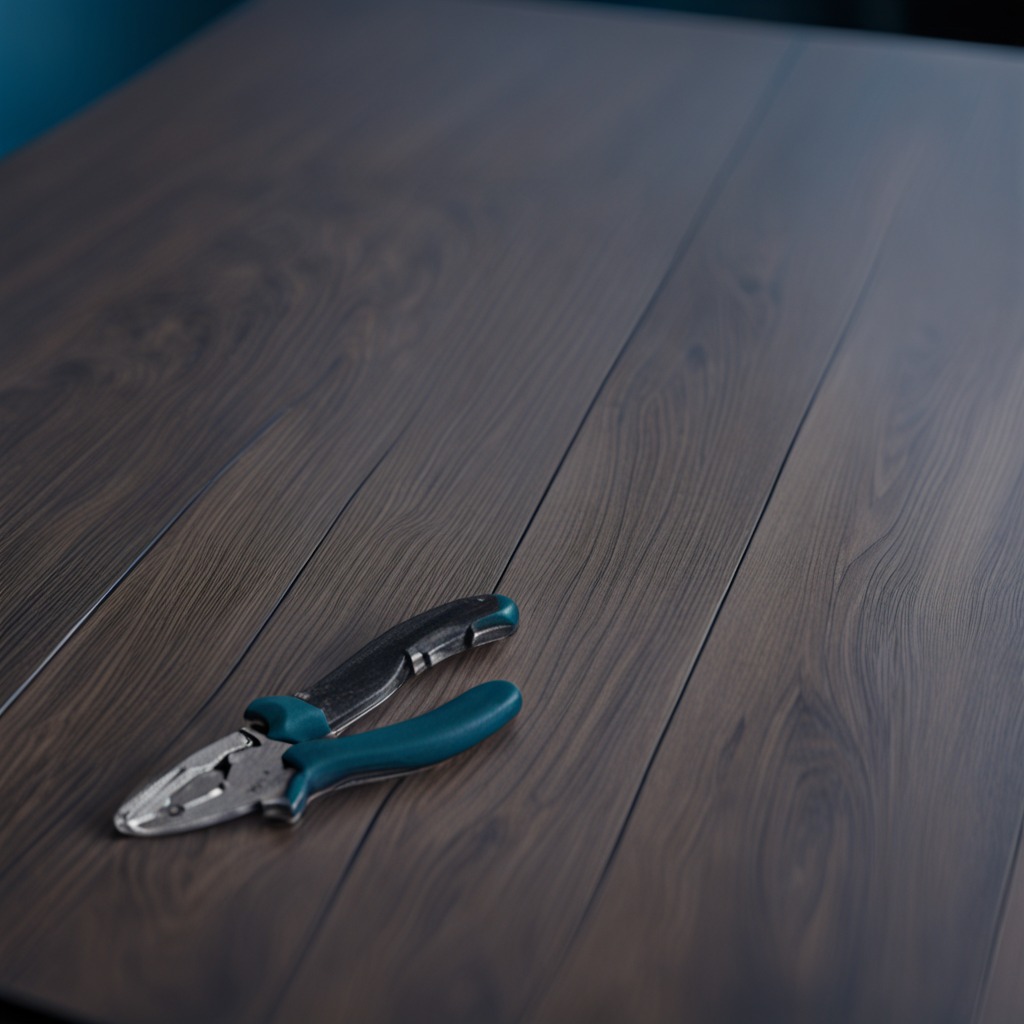
A plier is lying on a table in the garage at twilight.